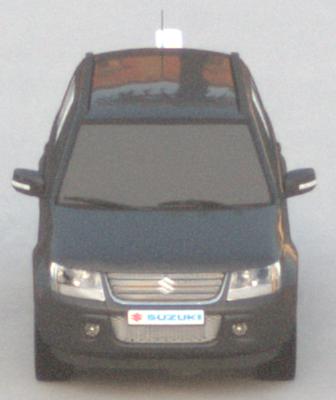
Make: Suzuki
Model: Grand Vitara
Detailed model: Gen. 1 JT
Model produced from: 2009
Model produced until: 2012
Doors: 5
Color: gray
Road condition: dry road
Daytime: sunrise or sunset
Contrast: low contrast